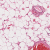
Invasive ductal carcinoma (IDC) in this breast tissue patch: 0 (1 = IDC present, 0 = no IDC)